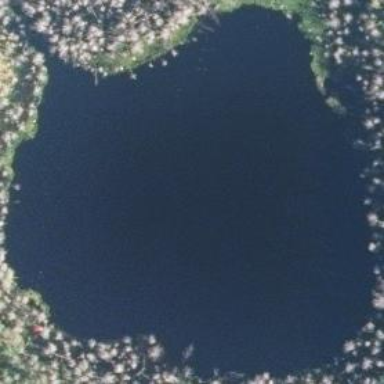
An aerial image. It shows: Serene lake.